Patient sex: F
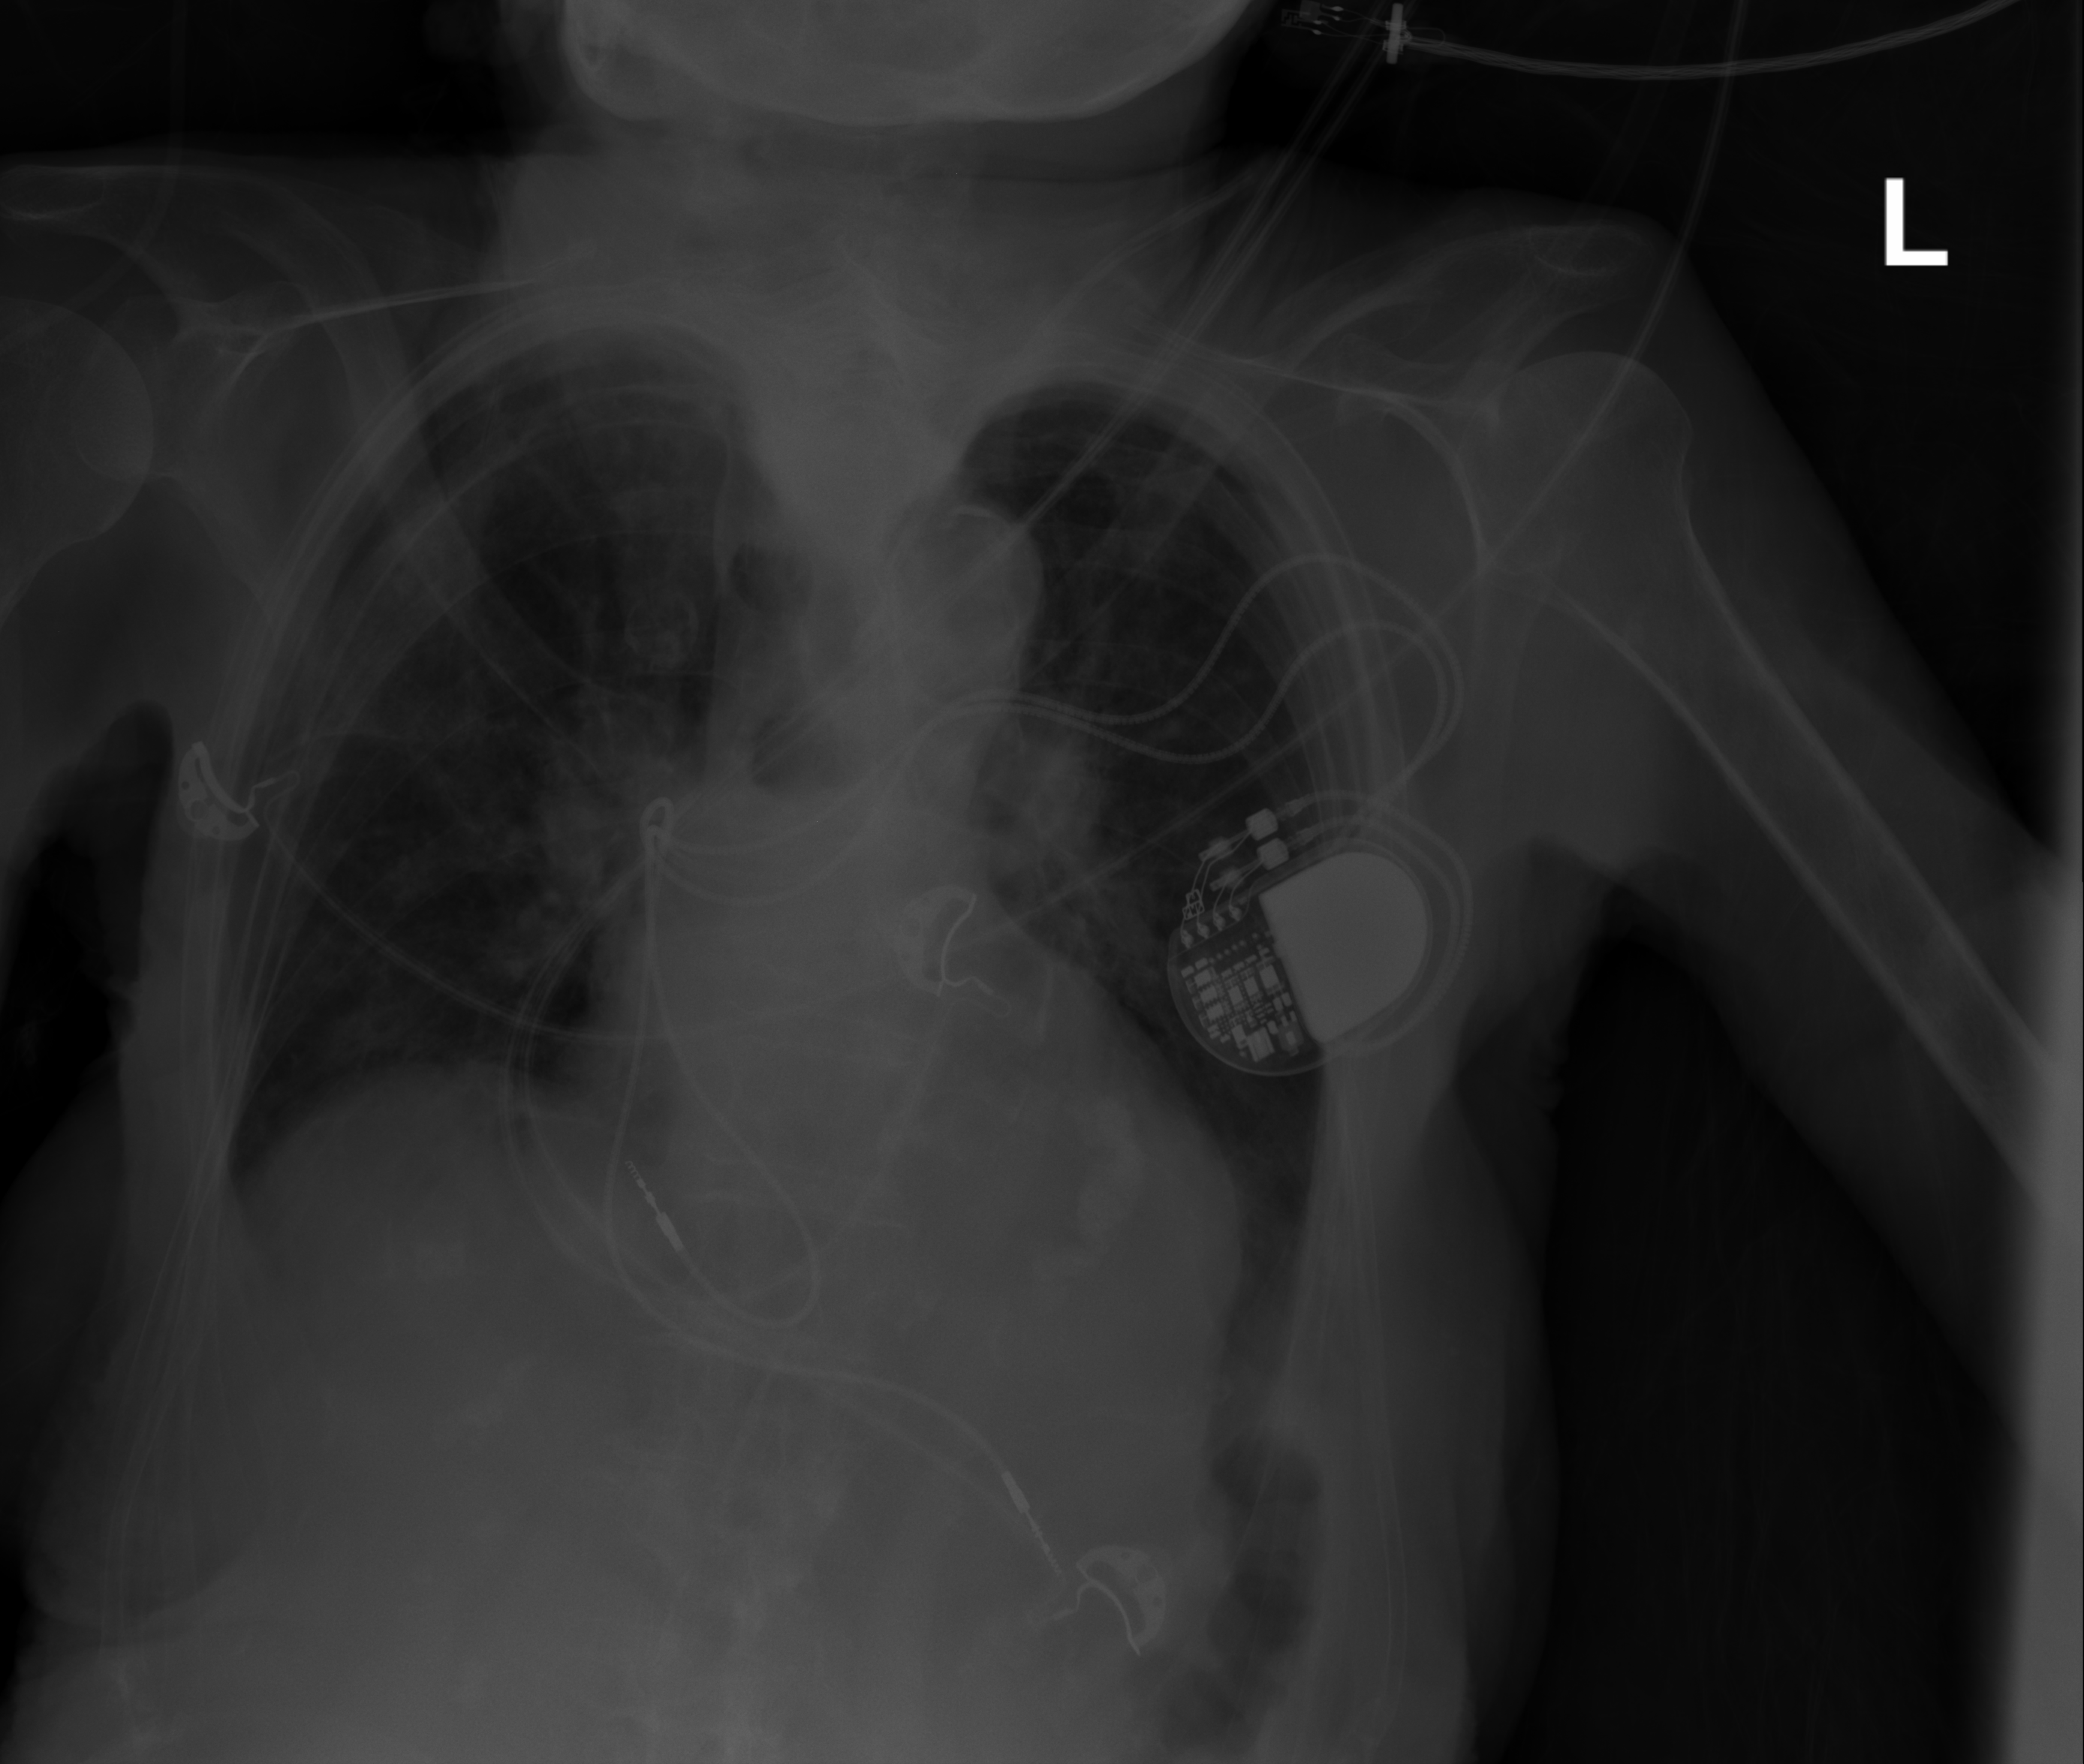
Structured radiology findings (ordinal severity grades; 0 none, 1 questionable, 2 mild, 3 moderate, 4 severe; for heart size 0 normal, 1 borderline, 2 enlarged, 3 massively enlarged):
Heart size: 2
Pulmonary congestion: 0
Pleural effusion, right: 0
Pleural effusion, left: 0
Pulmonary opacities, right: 2
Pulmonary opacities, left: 0
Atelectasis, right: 0
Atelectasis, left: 0